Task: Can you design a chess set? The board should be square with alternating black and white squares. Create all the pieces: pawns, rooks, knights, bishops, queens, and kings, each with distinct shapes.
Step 5205:
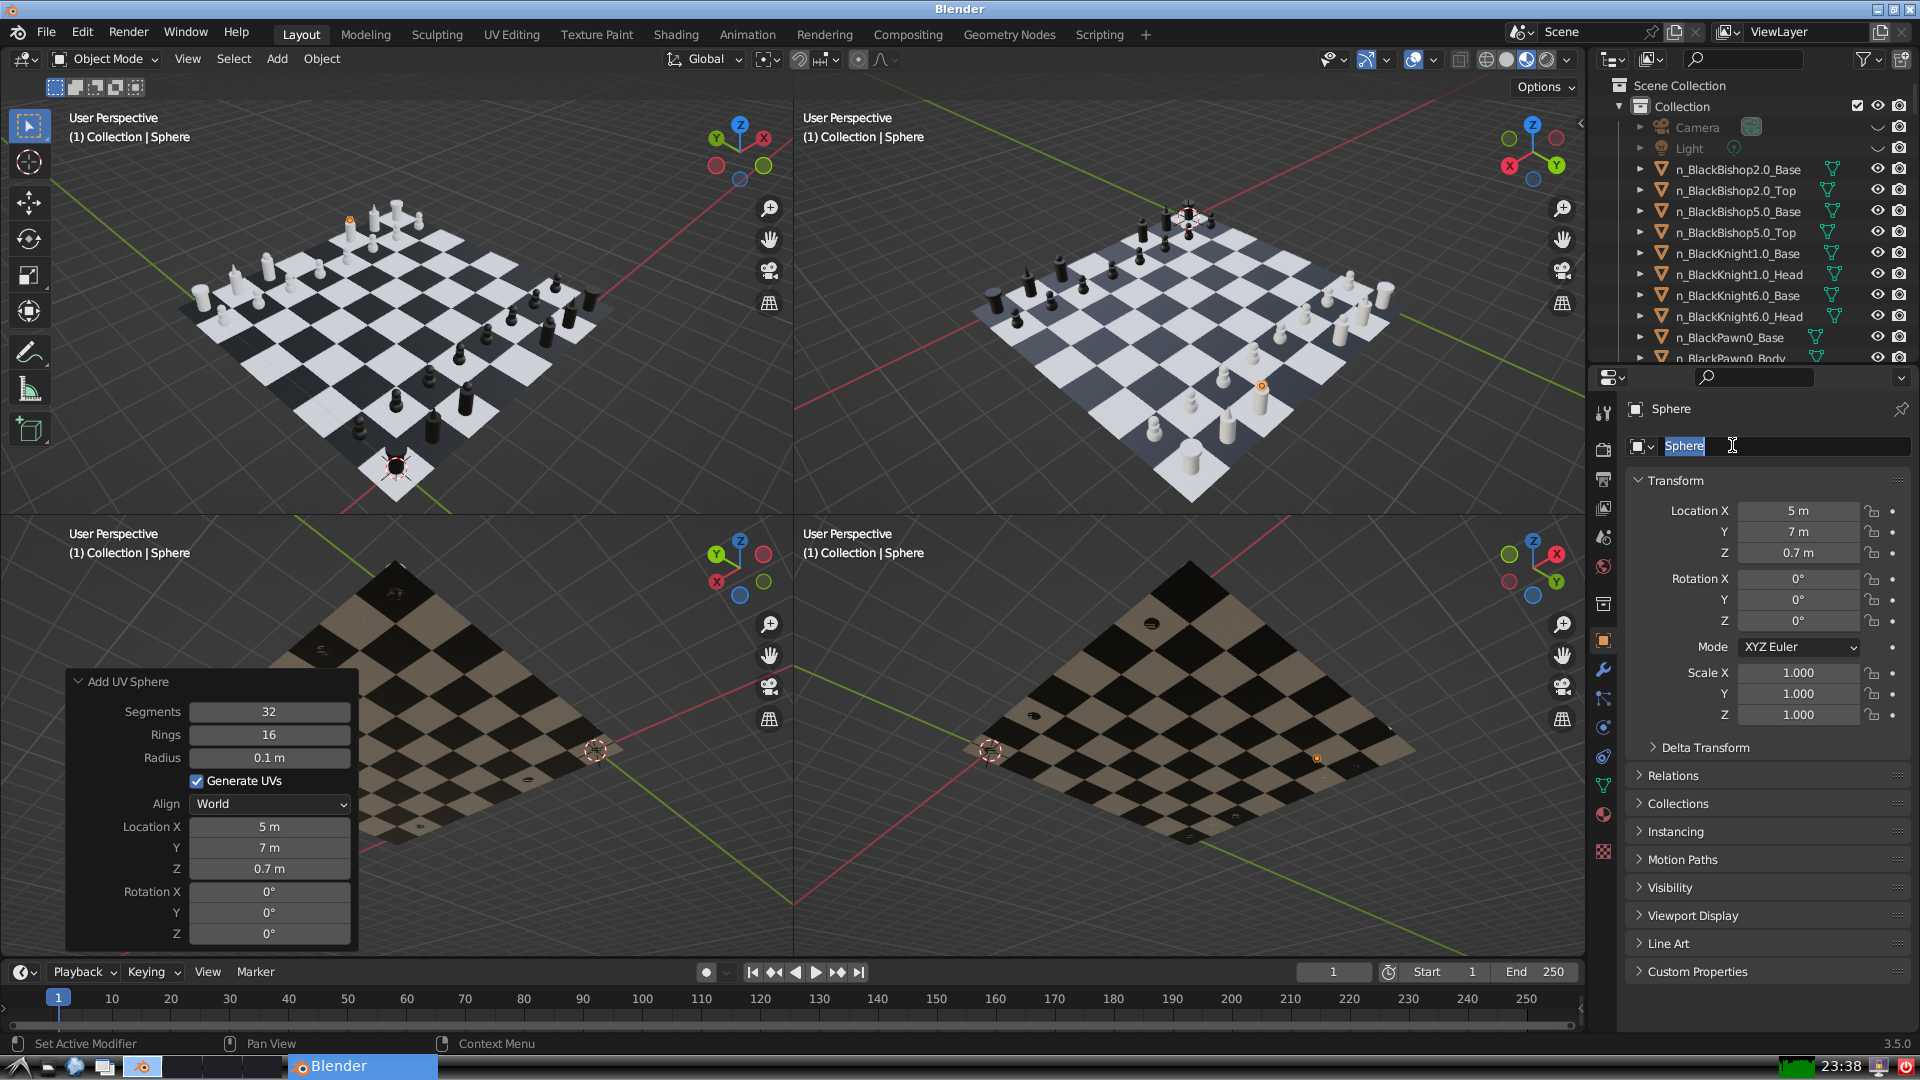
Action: input_text: n_WhiteBishop5.0_Top